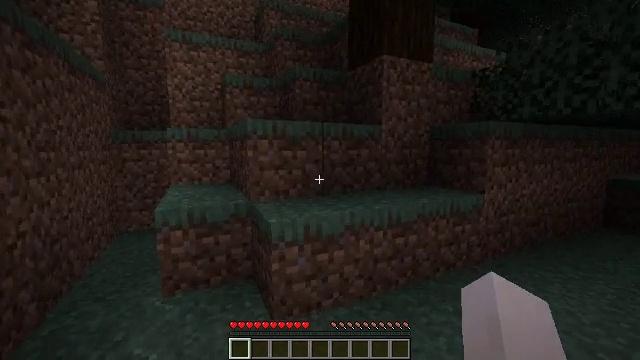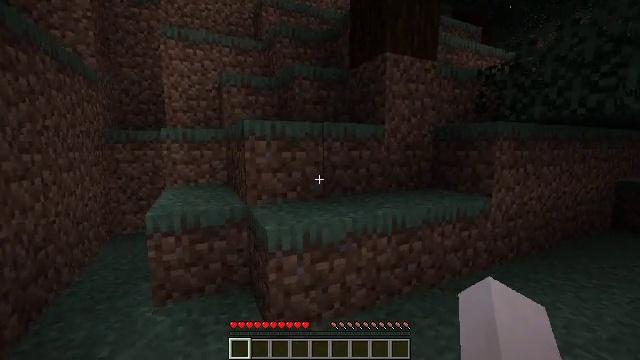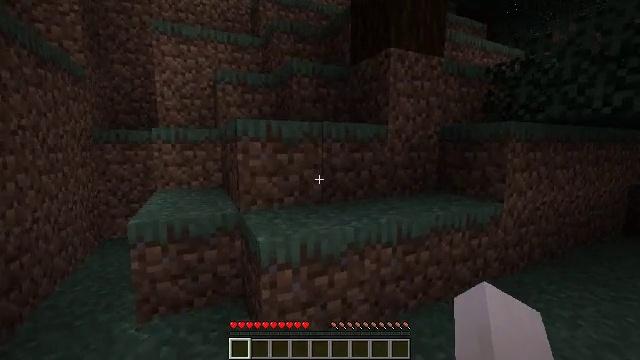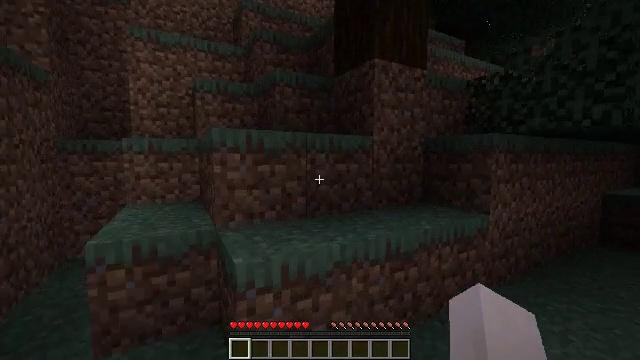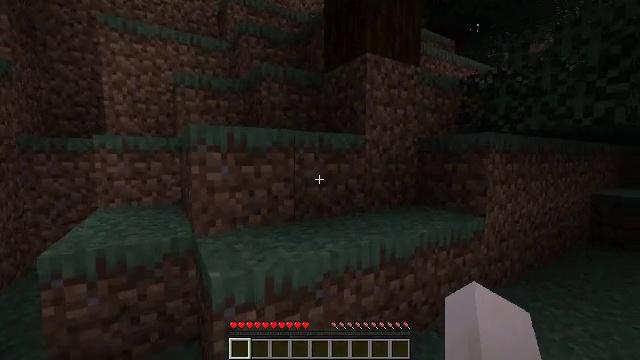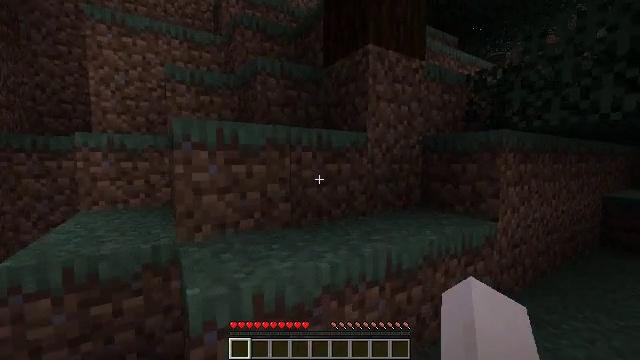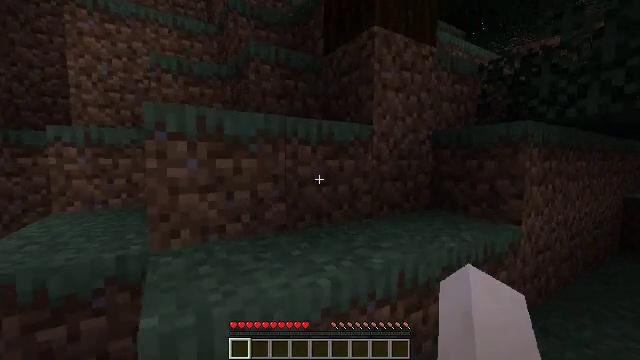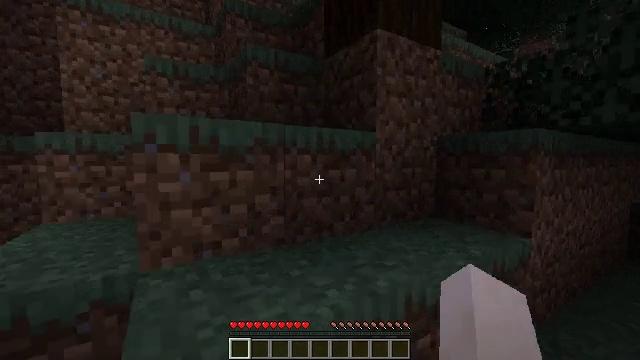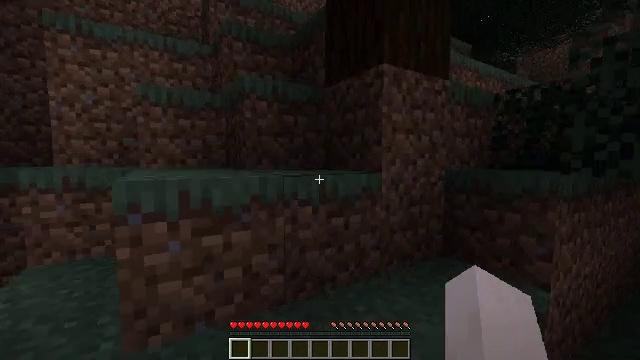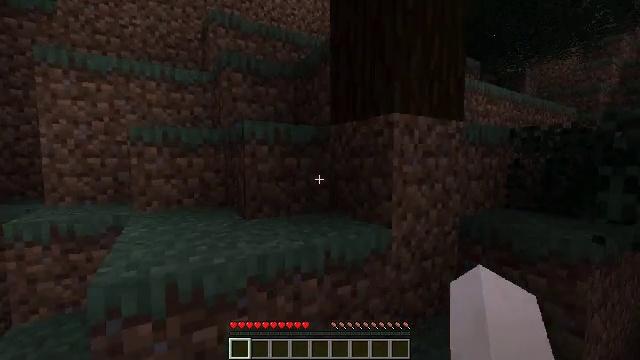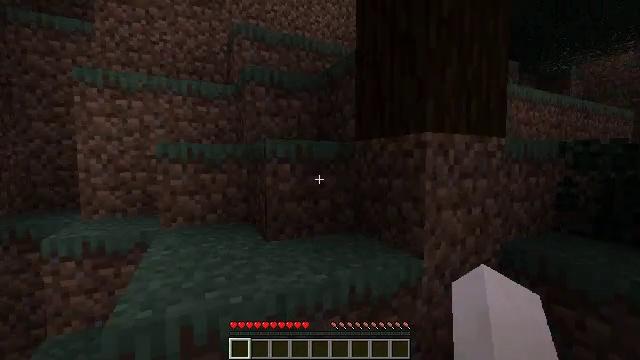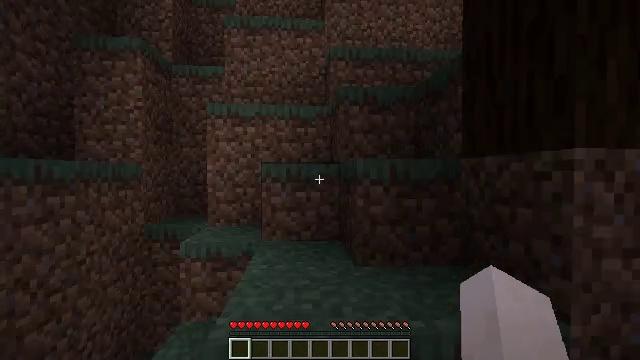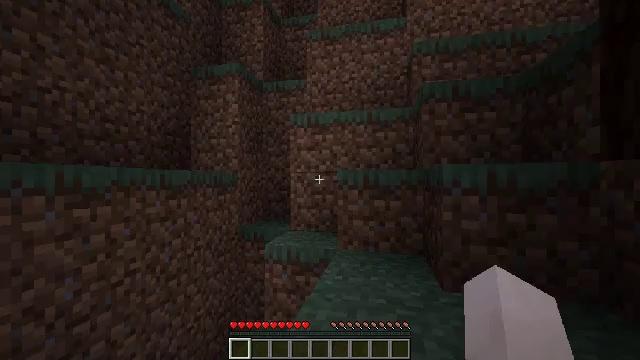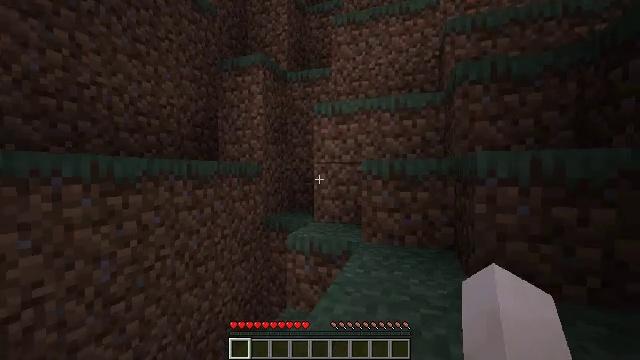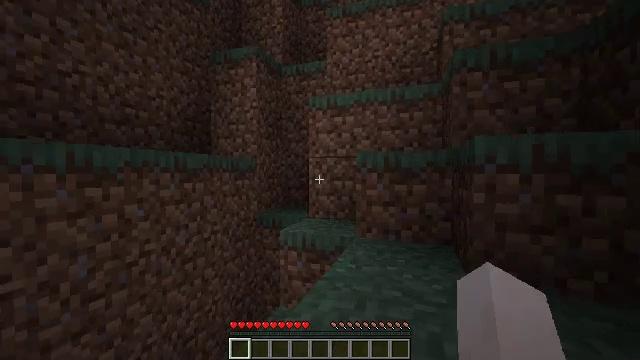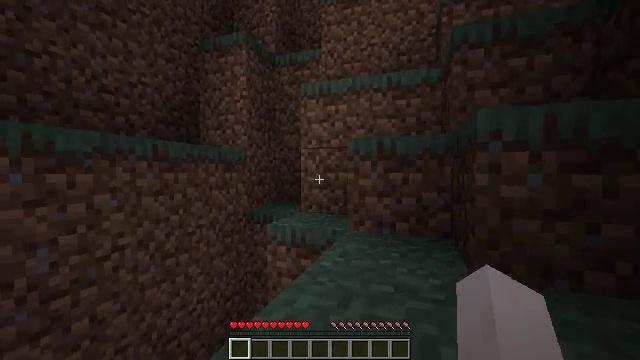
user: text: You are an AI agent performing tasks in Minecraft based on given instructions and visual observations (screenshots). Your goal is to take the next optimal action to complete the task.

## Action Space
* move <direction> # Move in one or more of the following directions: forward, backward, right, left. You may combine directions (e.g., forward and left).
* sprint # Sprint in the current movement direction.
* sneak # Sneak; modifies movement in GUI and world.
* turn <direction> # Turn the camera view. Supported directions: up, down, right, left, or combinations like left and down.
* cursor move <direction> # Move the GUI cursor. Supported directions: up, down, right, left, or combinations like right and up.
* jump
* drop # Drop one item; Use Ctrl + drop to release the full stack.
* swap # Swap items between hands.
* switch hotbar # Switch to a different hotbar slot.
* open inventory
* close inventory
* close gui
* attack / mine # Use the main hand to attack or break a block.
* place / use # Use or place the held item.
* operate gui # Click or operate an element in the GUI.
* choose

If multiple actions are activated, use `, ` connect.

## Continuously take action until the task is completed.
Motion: motion action
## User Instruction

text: Mine the spruce log from the forest.
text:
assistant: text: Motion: move forward, attack / mine
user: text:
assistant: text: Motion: move forward, attack / mine
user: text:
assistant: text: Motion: move forward, turn right and up, attack / mine
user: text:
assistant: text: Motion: move forward, turn right, attack / mine
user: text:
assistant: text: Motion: move forward, attack / mine
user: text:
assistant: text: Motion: move forward, attack / mine
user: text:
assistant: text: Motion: move forward, attack / mine, jump
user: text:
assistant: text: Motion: move forward, attack / mine, jump
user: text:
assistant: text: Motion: move forward, attack / mine, jump
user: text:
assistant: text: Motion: move forward, turn left, attack / mine, jump
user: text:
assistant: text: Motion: move forward, turn left and up, attack / mine
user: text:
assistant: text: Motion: move forward, turn left and up, attack / mine
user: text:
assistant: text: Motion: move forward, turn left and down, attack / mine
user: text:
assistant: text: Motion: move forward, attack / mine
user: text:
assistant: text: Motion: move forward, attack / mine
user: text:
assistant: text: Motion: attack / mine
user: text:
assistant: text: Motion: attack / mine
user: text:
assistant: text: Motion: turn right and up, attack / mine
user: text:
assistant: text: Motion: turn right and down, attack / mine
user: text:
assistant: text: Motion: turn right and down, attack / mine
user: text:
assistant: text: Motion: turn right, attack / mine
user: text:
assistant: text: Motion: move left, turn right and up, attack / mine
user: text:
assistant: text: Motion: move forward and move left, turn right, attack / mine
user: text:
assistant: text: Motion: move forward and move left, turn right, attack / mine
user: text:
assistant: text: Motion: move forward and move left, turn right, attack / mine
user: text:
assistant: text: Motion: move forward and move left, turn right, attack / mine
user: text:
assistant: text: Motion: move forward and move left, attack / mine
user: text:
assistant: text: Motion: move forward and move left, attack / mine, jump
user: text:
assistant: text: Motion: move forward and move left, attack / mine, jump
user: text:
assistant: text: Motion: move forward and move left, attack / mine, jump